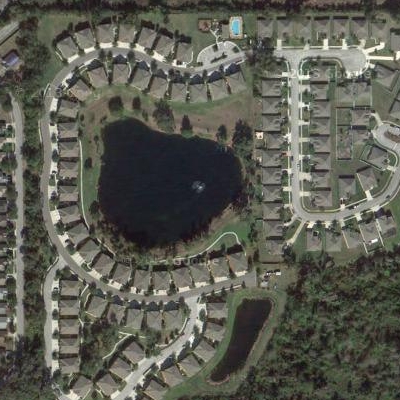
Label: fResident